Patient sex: F
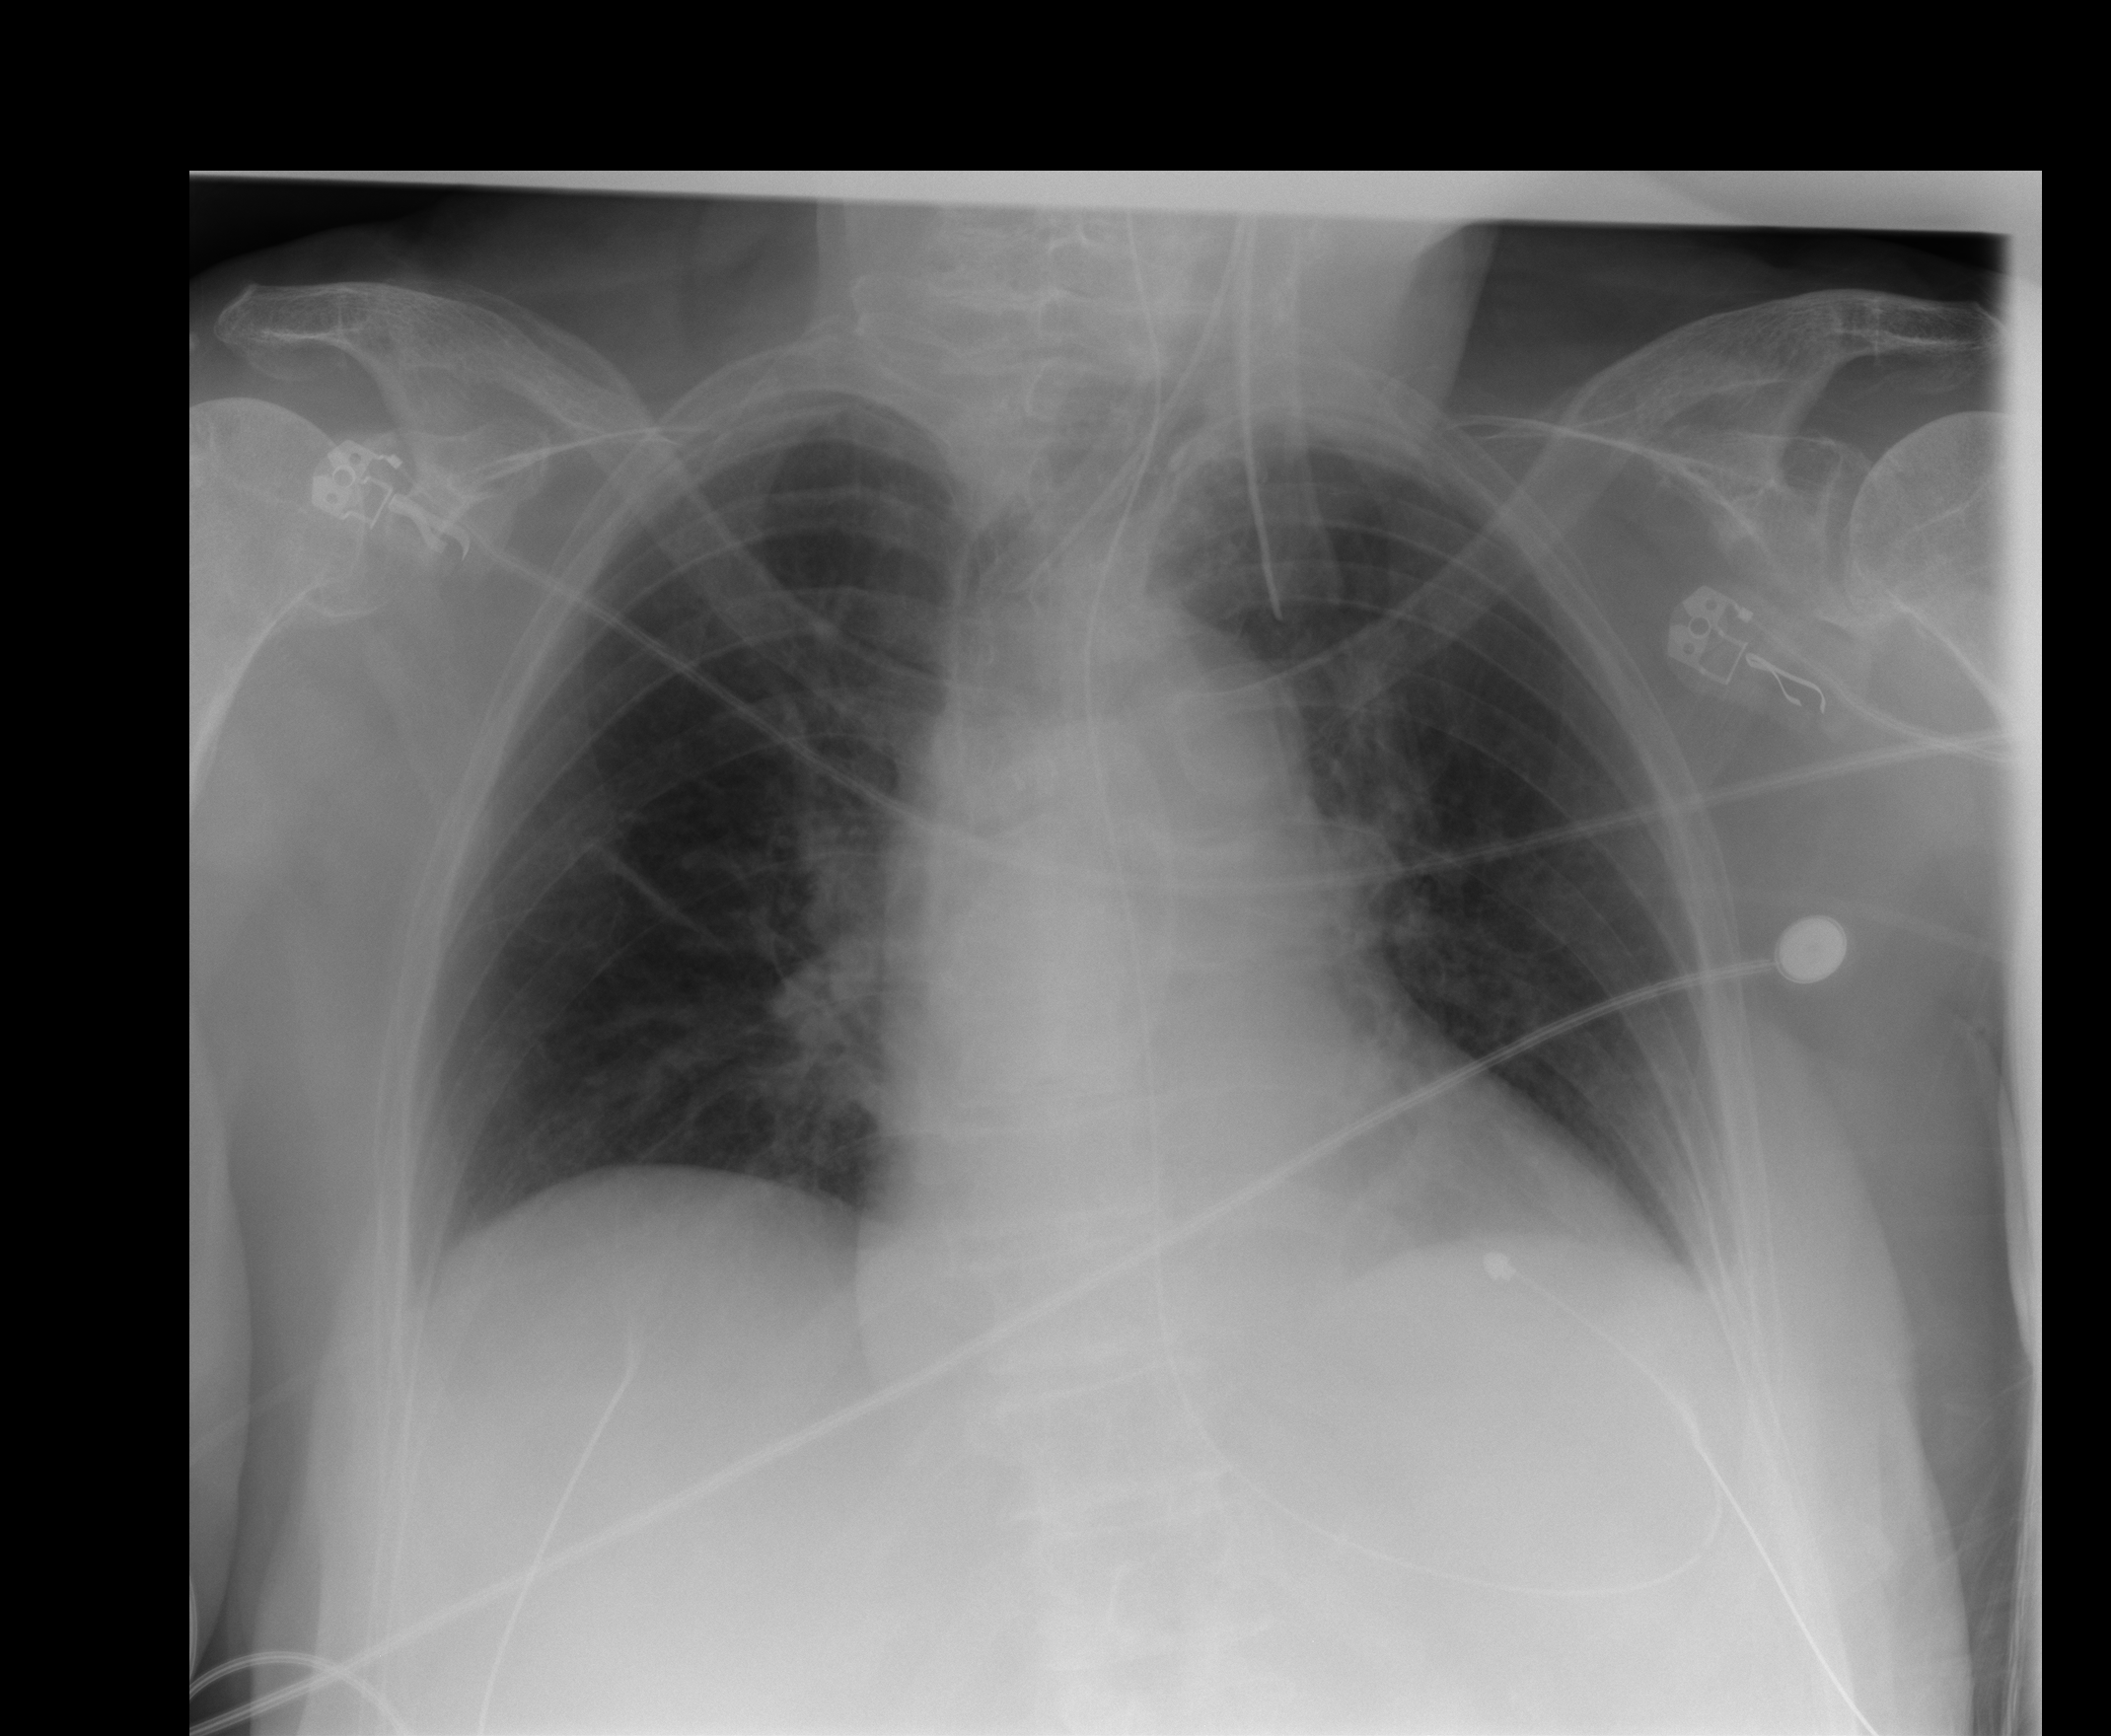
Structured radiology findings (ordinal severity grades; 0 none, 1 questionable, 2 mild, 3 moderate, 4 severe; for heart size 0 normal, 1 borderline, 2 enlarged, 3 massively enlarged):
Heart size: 2
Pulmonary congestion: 0
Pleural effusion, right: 0
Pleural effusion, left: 1
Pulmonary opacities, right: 0
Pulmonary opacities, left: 0
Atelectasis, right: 0
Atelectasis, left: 0